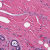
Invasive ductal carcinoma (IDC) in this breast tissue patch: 0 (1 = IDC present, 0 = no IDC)